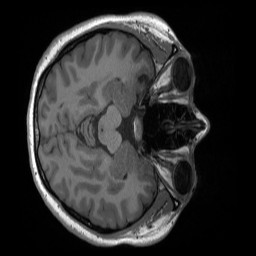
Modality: T1w
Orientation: axial
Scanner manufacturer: siemens
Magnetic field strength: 3 T
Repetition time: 2.4 s
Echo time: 0.00224 s